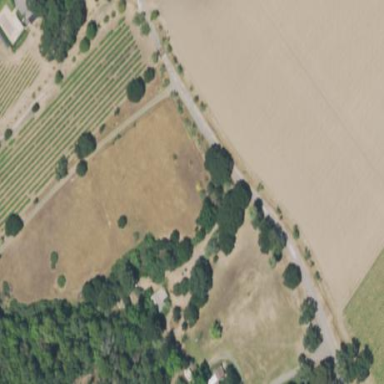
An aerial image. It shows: Vineyard where grapes are grown.